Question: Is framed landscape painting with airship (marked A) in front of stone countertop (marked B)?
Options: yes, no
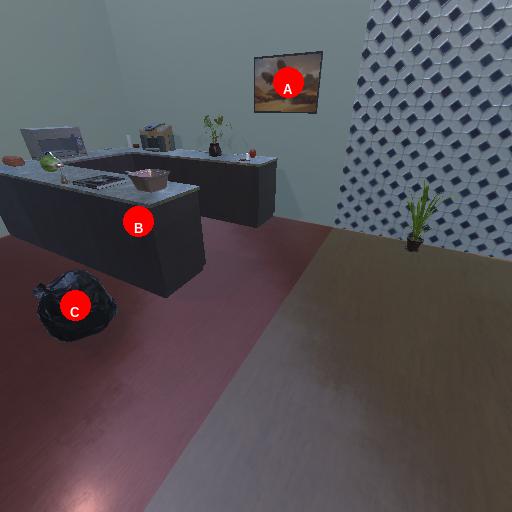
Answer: yes